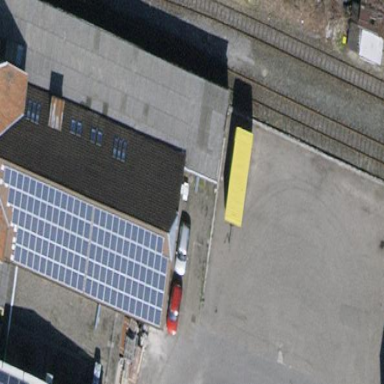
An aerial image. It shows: Solar power generator using photovoltaic method with solar photovoltaic panel types.